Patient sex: M
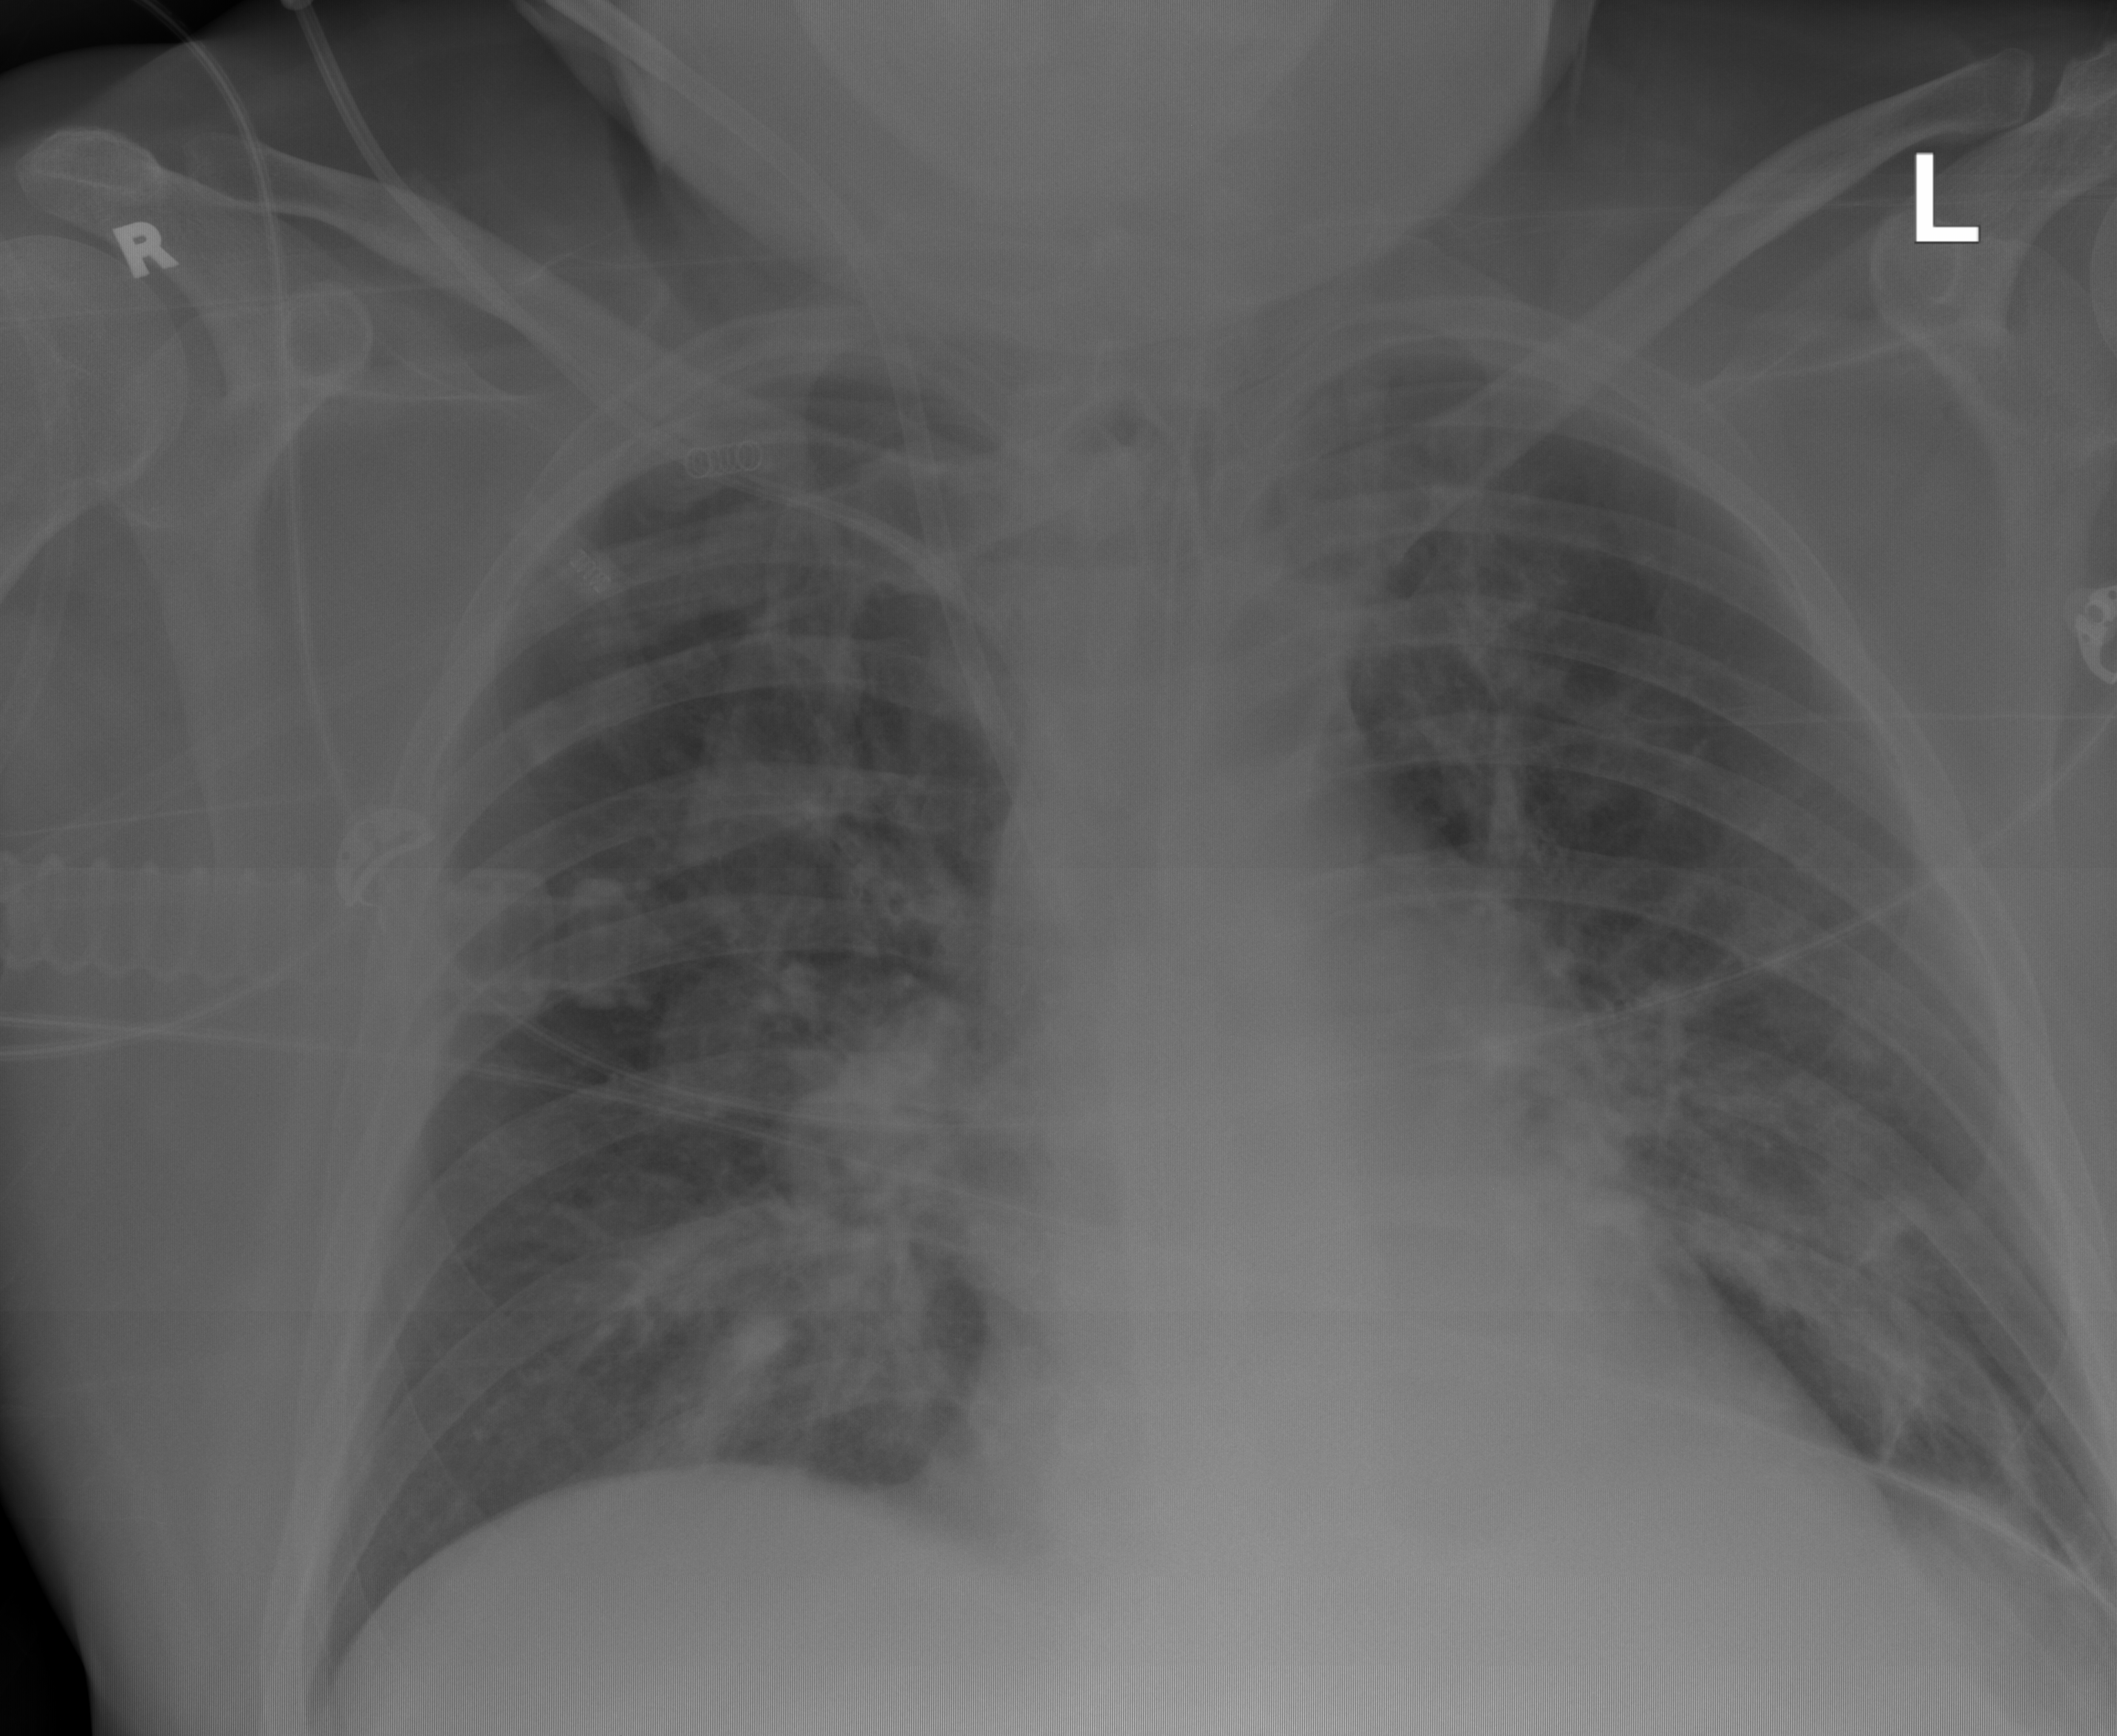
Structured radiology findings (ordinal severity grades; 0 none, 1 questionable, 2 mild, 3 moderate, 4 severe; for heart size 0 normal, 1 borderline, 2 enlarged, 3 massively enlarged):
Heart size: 0
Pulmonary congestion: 2
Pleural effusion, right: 0
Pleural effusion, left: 2
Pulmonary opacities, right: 2
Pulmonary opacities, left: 0
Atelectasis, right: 0
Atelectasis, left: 0